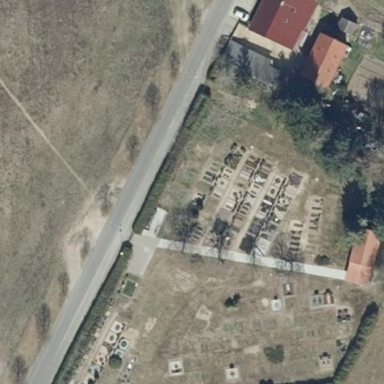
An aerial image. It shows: Cemetery.